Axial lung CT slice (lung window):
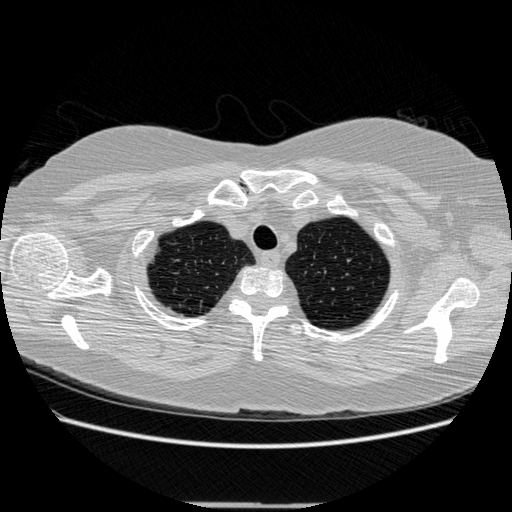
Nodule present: no